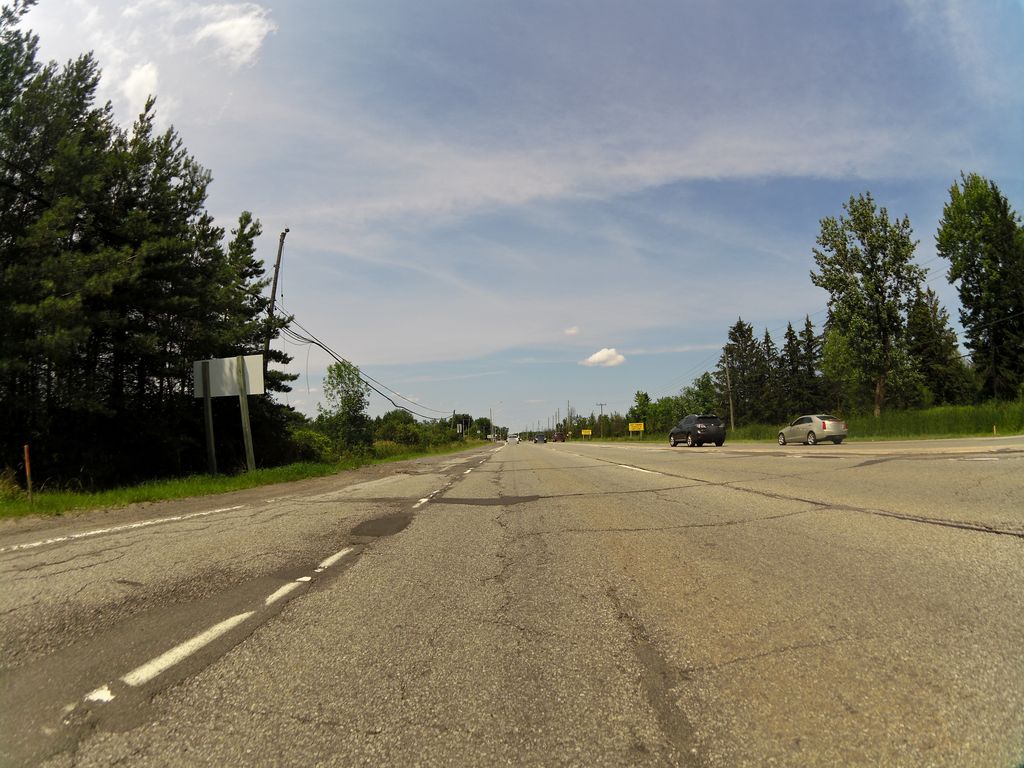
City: ottawa-gatineau